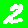
Digit: 2